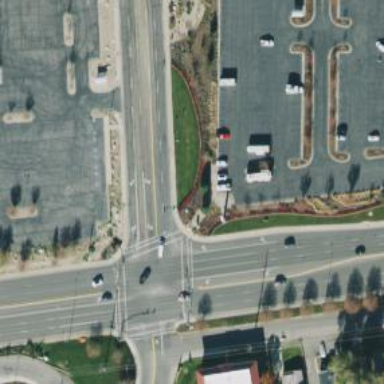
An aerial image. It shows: Crossing on the road with line markings.